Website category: movie
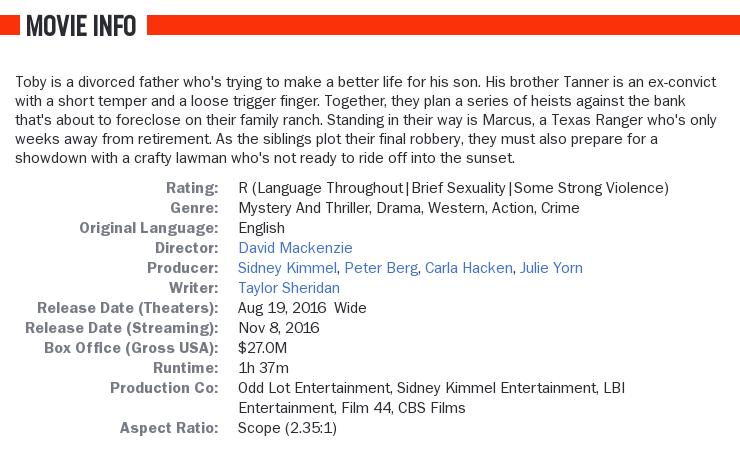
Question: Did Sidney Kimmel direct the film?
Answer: no

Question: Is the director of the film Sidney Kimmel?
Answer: no

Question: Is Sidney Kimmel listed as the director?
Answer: no

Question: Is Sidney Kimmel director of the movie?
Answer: no

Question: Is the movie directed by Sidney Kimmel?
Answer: no

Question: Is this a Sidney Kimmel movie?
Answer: no

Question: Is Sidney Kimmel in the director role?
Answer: no

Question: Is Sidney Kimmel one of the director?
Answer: no

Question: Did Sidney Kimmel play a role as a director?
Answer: no

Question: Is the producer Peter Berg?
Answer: yes

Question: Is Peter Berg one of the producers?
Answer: yes

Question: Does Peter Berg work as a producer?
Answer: yes

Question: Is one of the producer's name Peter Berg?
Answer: yes

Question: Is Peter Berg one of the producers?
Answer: yes

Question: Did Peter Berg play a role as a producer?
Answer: yes

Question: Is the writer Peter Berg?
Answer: no

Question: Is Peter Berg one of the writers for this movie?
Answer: no

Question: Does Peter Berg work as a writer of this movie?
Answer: no

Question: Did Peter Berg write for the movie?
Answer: no

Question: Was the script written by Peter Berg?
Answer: no

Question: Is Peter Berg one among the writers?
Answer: no

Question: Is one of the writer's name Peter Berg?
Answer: no

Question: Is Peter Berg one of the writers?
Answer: no

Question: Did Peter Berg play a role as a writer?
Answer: no

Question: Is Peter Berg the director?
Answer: no

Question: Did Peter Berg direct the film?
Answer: no

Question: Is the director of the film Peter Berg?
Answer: no

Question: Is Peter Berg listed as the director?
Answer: no

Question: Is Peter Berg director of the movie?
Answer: no

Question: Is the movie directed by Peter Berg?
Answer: no

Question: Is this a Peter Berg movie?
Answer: no

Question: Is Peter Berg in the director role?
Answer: no

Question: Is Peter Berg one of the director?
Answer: no

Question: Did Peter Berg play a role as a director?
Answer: no

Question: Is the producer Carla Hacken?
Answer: yes

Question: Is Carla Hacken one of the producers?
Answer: yes

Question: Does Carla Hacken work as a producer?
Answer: yes

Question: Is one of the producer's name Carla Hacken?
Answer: yes

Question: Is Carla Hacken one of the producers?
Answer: yes

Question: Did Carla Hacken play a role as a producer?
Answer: yes

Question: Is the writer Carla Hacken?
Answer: no

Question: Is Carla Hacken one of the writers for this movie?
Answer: no

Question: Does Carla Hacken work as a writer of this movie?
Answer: no

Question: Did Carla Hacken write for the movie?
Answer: no

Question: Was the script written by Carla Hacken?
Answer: no

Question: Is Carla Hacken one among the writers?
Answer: no

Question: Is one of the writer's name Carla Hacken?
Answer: no

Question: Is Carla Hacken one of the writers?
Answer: no

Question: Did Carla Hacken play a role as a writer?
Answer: no

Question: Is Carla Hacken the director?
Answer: no

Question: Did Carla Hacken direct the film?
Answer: no

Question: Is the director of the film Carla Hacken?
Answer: no

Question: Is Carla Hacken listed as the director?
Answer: no

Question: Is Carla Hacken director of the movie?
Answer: no

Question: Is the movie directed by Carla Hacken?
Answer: no

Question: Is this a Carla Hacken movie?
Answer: no

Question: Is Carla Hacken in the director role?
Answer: no

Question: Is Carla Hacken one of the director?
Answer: no

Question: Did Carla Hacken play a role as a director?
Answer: no

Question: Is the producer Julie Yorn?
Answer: yes

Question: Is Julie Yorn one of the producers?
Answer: yes

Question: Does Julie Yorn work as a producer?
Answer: yes

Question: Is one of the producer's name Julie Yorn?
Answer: yes

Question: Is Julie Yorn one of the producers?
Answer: yes